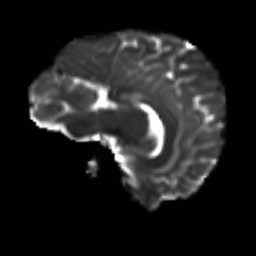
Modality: T2w
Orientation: sagittal
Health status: ill
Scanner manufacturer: siemens
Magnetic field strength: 3 T
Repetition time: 13.7 s
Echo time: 0.098 s